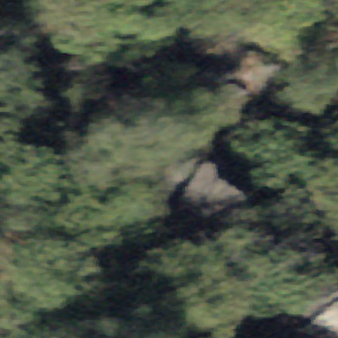
Label: bouldering_area